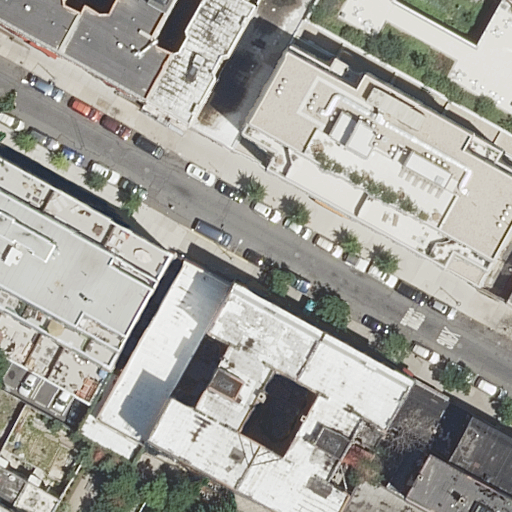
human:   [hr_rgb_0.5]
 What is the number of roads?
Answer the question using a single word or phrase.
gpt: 1

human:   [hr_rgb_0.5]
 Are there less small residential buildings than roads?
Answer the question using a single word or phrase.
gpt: no

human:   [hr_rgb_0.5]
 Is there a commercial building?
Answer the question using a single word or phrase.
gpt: no

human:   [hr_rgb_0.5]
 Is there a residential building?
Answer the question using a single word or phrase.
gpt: yes

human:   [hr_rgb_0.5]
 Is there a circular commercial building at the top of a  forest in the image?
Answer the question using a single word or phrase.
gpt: no

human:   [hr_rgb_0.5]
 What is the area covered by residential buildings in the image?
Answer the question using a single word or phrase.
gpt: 6625m2

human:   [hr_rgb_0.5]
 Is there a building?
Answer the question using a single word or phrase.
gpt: yes

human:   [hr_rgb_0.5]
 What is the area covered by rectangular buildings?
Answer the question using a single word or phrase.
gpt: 1409m2

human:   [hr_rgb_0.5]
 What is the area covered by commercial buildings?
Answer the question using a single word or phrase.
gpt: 0m2

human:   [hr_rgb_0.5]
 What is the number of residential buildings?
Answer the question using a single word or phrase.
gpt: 13

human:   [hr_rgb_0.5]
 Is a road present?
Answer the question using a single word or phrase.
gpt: yes

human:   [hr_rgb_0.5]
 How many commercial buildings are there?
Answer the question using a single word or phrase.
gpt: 0

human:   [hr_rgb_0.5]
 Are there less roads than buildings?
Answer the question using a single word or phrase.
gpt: yes

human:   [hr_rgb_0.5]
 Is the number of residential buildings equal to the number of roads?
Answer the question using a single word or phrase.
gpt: no

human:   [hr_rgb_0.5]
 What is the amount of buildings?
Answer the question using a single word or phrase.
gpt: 14

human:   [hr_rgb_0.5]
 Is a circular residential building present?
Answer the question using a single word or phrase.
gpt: no

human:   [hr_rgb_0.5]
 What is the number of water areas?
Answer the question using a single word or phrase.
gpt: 0

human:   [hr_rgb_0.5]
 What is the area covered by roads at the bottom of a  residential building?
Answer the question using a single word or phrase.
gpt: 0m2

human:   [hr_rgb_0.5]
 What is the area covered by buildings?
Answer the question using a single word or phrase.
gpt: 6657m2

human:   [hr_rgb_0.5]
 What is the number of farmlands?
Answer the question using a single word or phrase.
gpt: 0

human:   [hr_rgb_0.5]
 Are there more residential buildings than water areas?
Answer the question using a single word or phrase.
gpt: yes

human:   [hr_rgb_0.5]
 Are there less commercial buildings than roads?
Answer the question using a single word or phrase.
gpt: yes

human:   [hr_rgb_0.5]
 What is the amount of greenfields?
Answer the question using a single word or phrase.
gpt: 0

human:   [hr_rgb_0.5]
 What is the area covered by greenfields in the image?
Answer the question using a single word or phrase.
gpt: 0m2

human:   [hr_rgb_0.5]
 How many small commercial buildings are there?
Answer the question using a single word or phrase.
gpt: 0

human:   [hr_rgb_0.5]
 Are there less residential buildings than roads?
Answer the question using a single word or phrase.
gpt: no

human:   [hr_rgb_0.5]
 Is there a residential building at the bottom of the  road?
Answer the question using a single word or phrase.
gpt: yes

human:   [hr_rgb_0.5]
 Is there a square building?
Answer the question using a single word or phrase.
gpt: no

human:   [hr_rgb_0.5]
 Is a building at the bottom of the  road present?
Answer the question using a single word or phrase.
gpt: yes

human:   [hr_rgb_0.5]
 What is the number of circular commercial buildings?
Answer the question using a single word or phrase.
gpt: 0

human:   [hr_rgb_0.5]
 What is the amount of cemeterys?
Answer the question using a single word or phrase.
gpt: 0

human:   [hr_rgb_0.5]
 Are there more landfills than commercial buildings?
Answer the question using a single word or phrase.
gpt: no

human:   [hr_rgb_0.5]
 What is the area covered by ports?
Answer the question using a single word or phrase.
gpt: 0m2

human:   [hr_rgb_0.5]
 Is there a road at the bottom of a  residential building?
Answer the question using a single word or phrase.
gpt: yes

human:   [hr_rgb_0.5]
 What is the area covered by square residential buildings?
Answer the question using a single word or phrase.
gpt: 0m2

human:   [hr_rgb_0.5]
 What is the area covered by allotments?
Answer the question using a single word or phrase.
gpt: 0m2

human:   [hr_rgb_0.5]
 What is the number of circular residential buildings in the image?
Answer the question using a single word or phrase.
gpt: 0

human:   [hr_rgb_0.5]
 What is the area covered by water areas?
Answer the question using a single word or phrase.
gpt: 0m2

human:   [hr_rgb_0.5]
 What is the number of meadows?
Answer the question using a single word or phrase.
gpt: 0

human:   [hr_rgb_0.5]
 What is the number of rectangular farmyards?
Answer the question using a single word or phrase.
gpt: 0

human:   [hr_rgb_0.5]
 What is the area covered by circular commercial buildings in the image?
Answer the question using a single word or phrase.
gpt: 0m2

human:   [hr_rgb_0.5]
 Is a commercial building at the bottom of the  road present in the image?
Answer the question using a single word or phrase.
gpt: no

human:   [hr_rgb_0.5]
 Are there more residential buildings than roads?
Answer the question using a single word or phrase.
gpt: yes

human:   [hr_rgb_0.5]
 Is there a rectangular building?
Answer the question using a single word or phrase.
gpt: yes

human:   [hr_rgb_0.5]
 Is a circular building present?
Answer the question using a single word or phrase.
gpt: no

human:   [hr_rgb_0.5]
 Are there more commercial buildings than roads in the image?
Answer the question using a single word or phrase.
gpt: no

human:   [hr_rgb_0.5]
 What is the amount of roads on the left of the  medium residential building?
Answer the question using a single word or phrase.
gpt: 1

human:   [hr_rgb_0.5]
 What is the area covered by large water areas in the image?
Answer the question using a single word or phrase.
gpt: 0m2

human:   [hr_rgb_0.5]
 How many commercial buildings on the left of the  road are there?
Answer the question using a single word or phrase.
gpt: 0

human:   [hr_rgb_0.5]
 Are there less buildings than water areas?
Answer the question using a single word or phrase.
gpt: no

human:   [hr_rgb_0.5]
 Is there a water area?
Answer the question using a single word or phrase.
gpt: no

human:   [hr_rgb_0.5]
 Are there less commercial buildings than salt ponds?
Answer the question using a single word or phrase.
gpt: no

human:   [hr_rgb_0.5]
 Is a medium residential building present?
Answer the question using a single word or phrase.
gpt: yes

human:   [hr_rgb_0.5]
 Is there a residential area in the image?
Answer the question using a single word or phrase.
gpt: no

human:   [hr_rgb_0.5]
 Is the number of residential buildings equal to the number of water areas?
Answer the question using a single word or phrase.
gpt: no

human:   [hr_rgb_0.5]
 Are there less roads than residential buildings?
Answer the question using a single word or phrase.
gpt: yes

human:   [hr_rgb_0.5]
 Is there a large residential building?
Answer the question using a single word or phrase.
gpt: yes

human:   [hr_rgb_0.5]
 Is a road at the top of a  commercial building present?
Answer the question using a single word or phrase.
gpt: no

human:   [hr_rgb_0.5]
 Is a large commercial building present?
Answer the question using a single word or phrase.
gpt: no

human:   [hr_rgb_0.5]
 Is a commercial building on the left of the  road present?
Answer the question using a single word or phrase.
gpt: no

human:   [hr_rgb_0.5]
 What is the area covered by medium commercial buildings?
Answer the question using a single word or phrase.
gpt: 0m2

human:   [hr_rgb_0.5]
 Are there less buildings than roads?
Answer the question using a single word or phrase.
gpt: no

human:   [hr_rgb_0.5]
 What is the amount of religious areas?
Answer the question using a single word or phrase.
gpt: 0

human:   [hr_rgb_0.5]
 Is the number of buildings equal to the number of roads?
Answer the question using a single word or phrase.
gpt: no